Question: I created a new module to create a section in admin panel. This module section has a sub-section "Associated products" where I can add one or more products to each item in that module.
I am able to get the field values using functions like
- '$combo->getName()'- '$combo->getComments()'
But I am not able to get the associated products to that item using
'''
$combo->getAssociatedProducts()
'''
What I tried is as follows:
'''
<?php $comboCollection = Mage::getResourceSingleton('combo/combo_collection'); ?>
<?php
foreach ($comboCollection as $combo) {
zend_debug::dump($combo->getAssociatedProducts($combo)); //giving error
}
?>
'''
PS: here '$combo' is not a product, it is just an item in the created module.
:
---

---
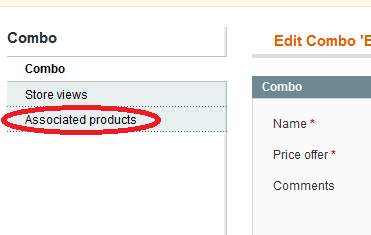
Answer: Considering that you have model/collection 'products' for table 'combo_combo_product'. you should get collection for products and then filter it for current combo id of combo collection in this way
'''
foreach ($comboCollection as $combo) {
$associatedCollection = Mage::getResourceSingleton('combo/products_collection');
//$associatedCollection = Mage::getModel('combo/products')->getCollection();
$associatedCollection->addFieldToFilter('combo_id',array('eq' => $combo->getId()));
foreach{$associatedCollection as $item){
print_r($item->getData());
}
}
'''